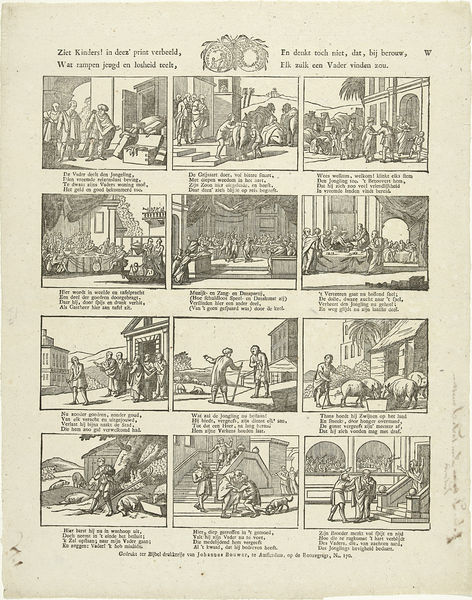
Titel: Ziet Kinders! in deez' print verbeeld, Wat rampen jeugd en losheid teelt, ... (titel op object)
Künstler: Johannes Bouwer
Standort: Amsterdam
Institution: Rijksmuseum
Schlagwörter: men, people, stairs, steps, window, women, black, table, pictures, print, palm, man, roman, tree, building, hill, german, drawing, animals, dog, dogs, cock, story, small, city, italian, pencil, religion, horse, sheep, miniature, outdoor, stick, shepherd, comic, text, words, dick, pigs, indoor, dinner, jerk, politics, fuck, pig, duck, sentences, 12, suck, ceasar, twelve, storry, miniatures, douche, comic book